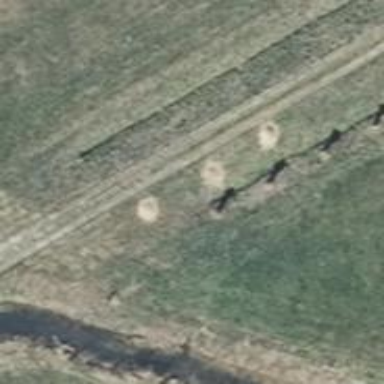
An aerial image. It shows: Row of trees in natural setting.